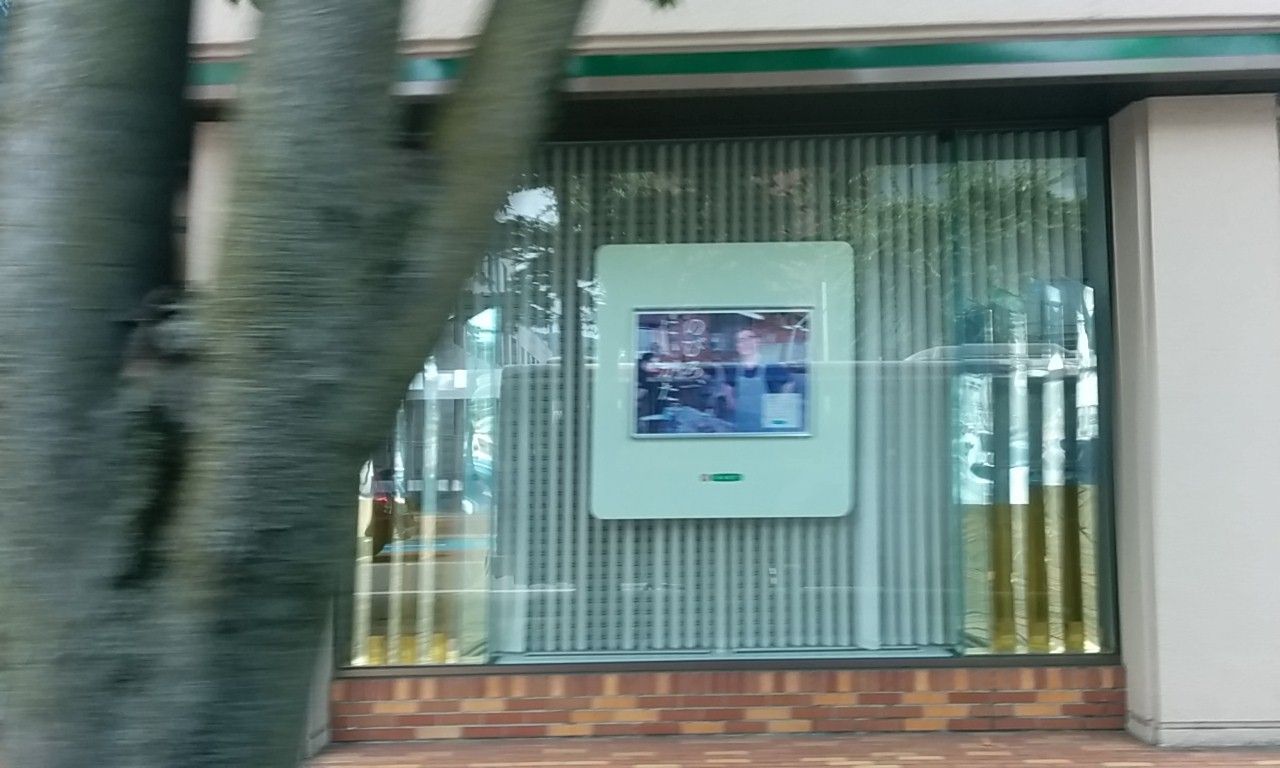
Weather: snowy
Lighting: day
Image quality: slightly poor
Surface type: walking surface
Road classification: footway
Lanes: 2.0
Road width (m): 3.3
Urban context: urban centre
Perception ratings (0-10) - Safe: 4.43, Lively: 5.13, Beautiful: 3.35, Boring: 1.16, Depressing: 2.1, Wealthy: 9.11